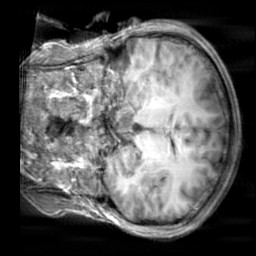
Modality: T1w
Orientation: coronal
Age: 23
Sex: male
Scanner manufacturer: siemens
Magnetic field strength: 3 T
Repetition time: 2.3 s
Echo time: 0.00303 s